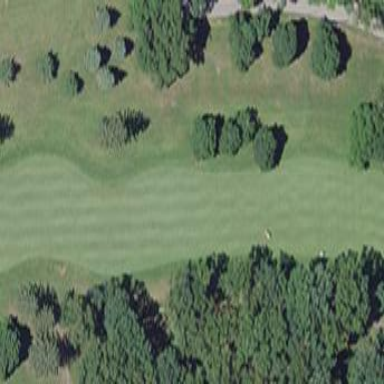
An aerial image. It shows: Scenic golf fairway.